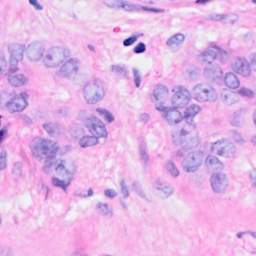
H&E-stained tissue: Breast